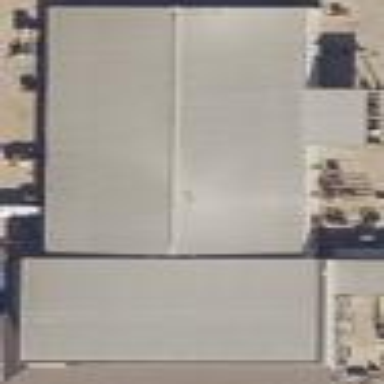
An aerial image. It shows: Industrial building.